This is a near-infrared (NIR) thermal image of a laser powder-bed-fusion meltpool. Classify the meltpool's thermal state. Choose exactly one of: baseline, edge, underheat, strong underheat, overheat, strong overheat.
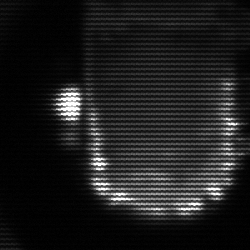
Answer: baseline